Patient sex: M
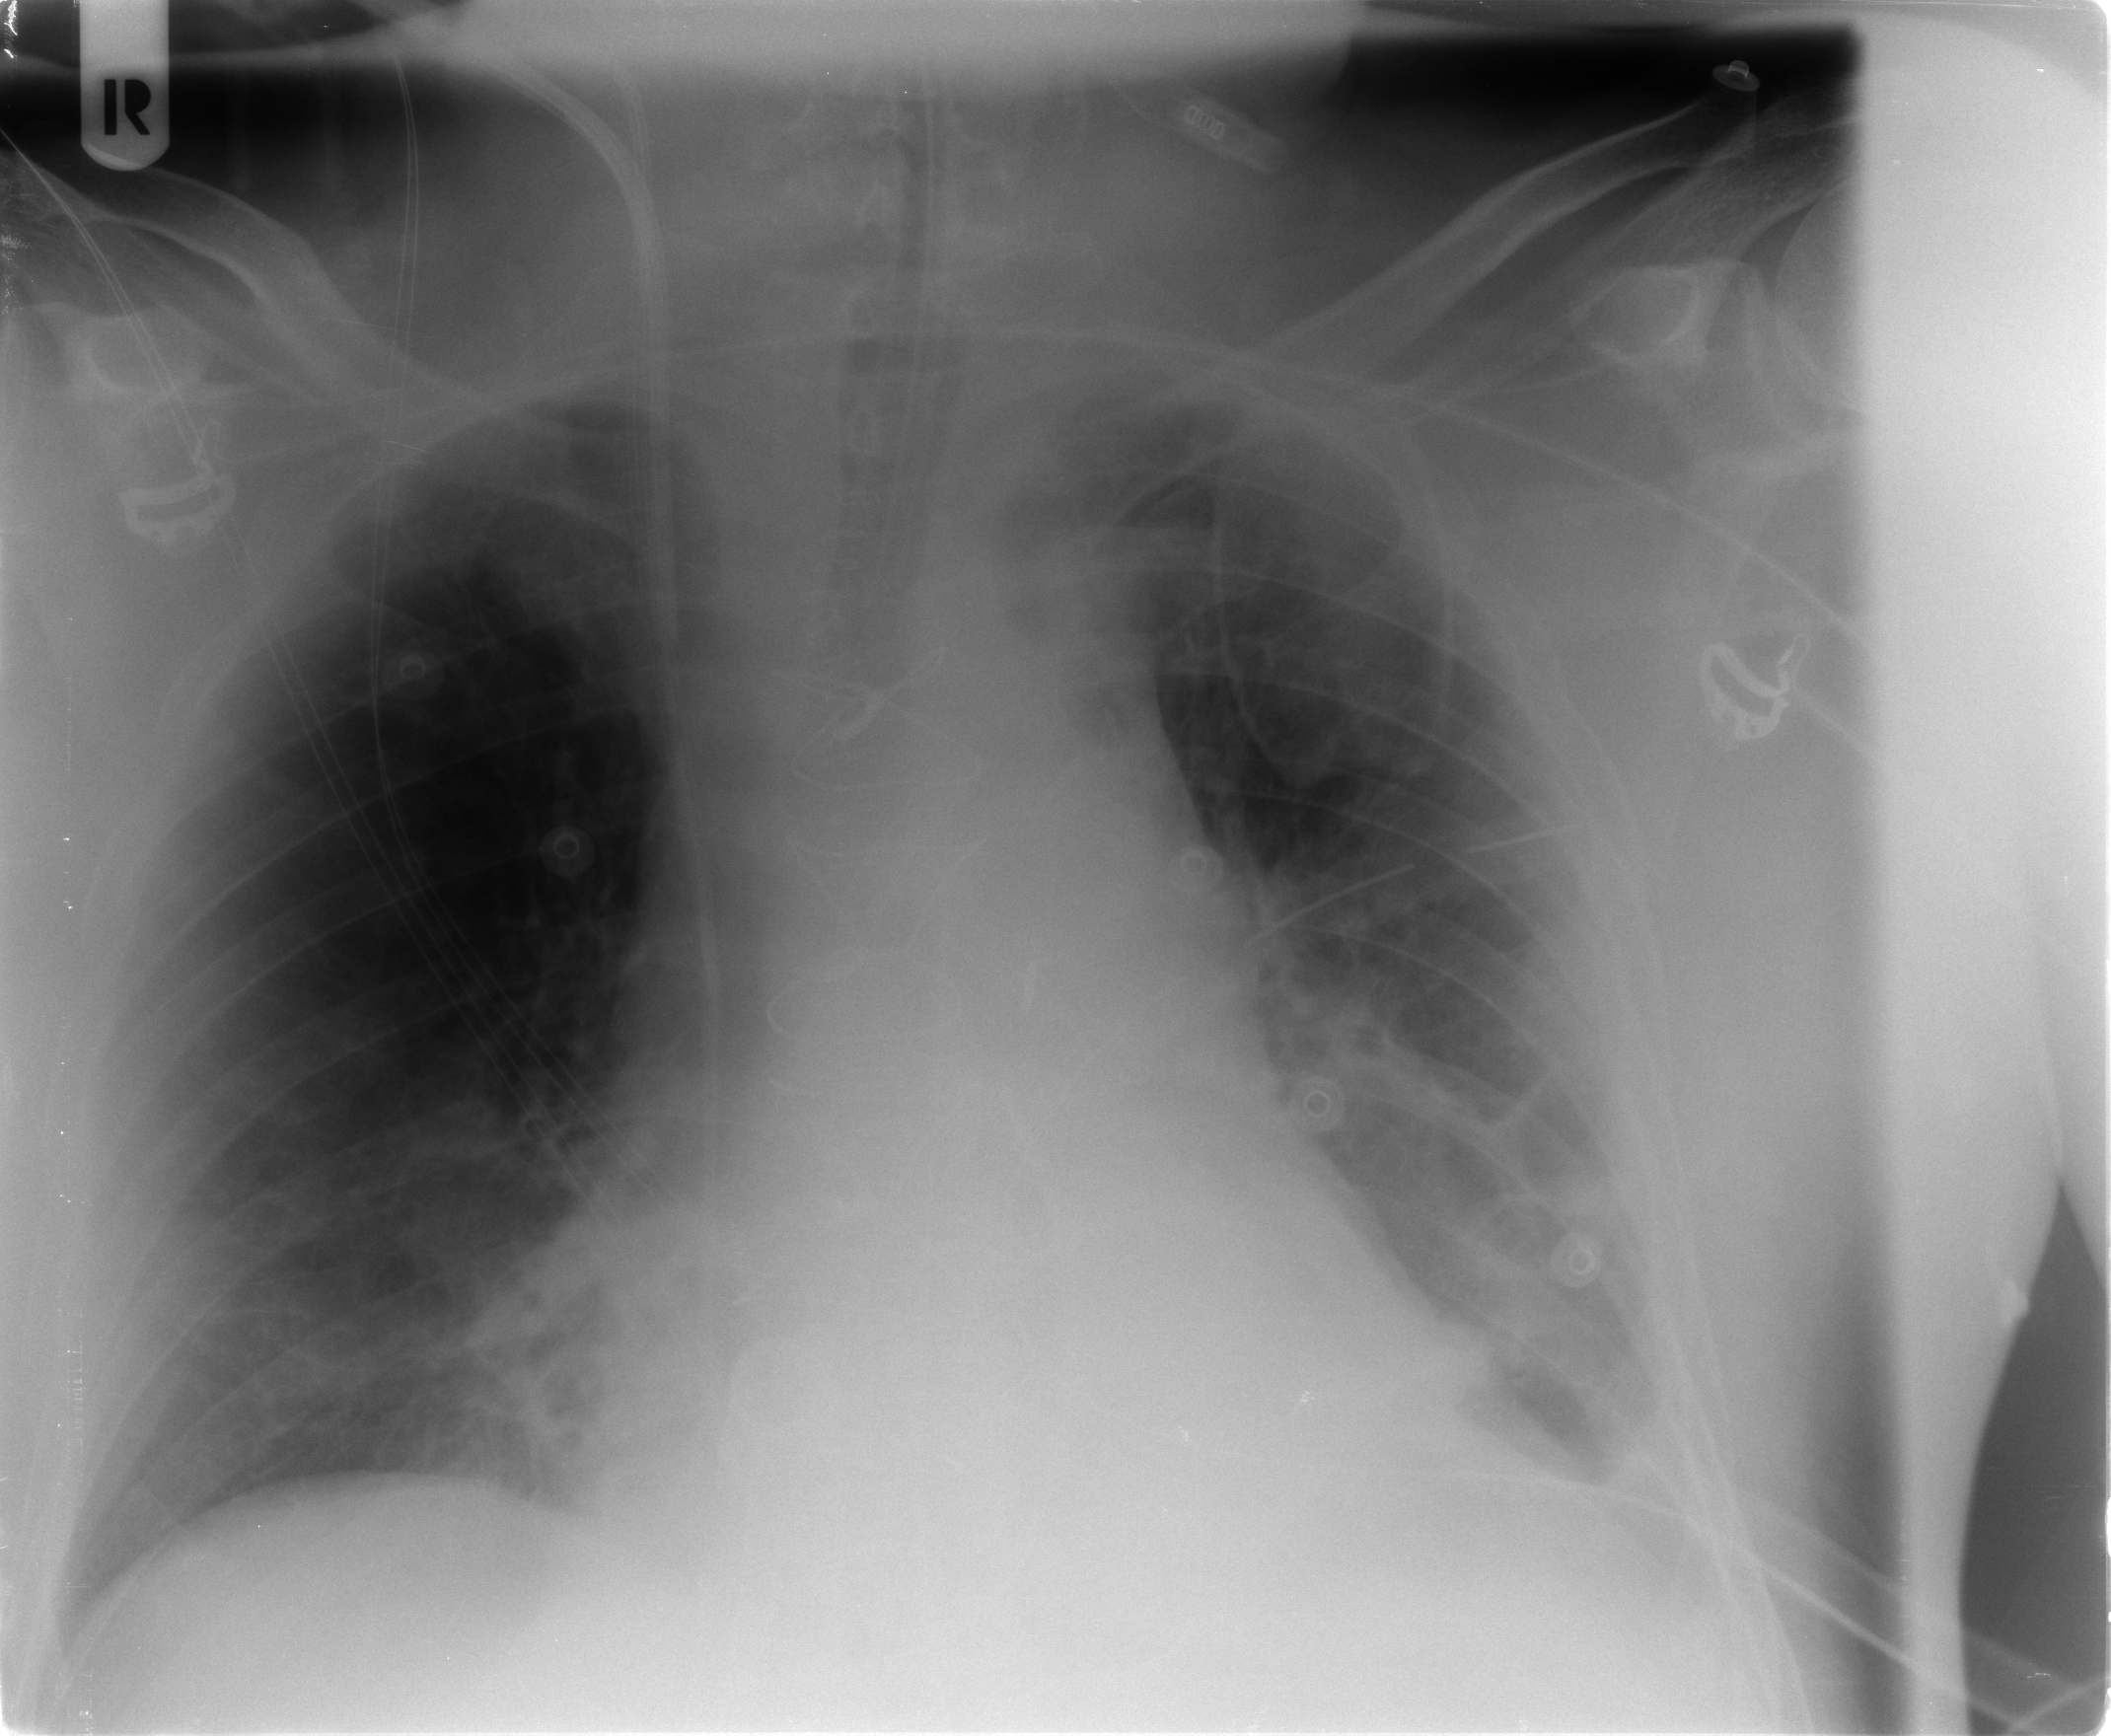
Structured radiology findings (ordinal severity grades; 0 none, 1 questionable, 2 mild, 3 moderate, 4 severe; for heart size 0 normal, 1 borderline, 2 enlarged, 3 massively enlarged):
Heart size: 0
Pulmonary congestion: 2
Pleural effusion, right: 0
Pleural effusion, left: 0
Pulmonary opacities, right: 0
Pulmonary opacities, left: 0
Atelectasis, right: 0
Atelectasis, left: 2